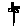
Label: flower